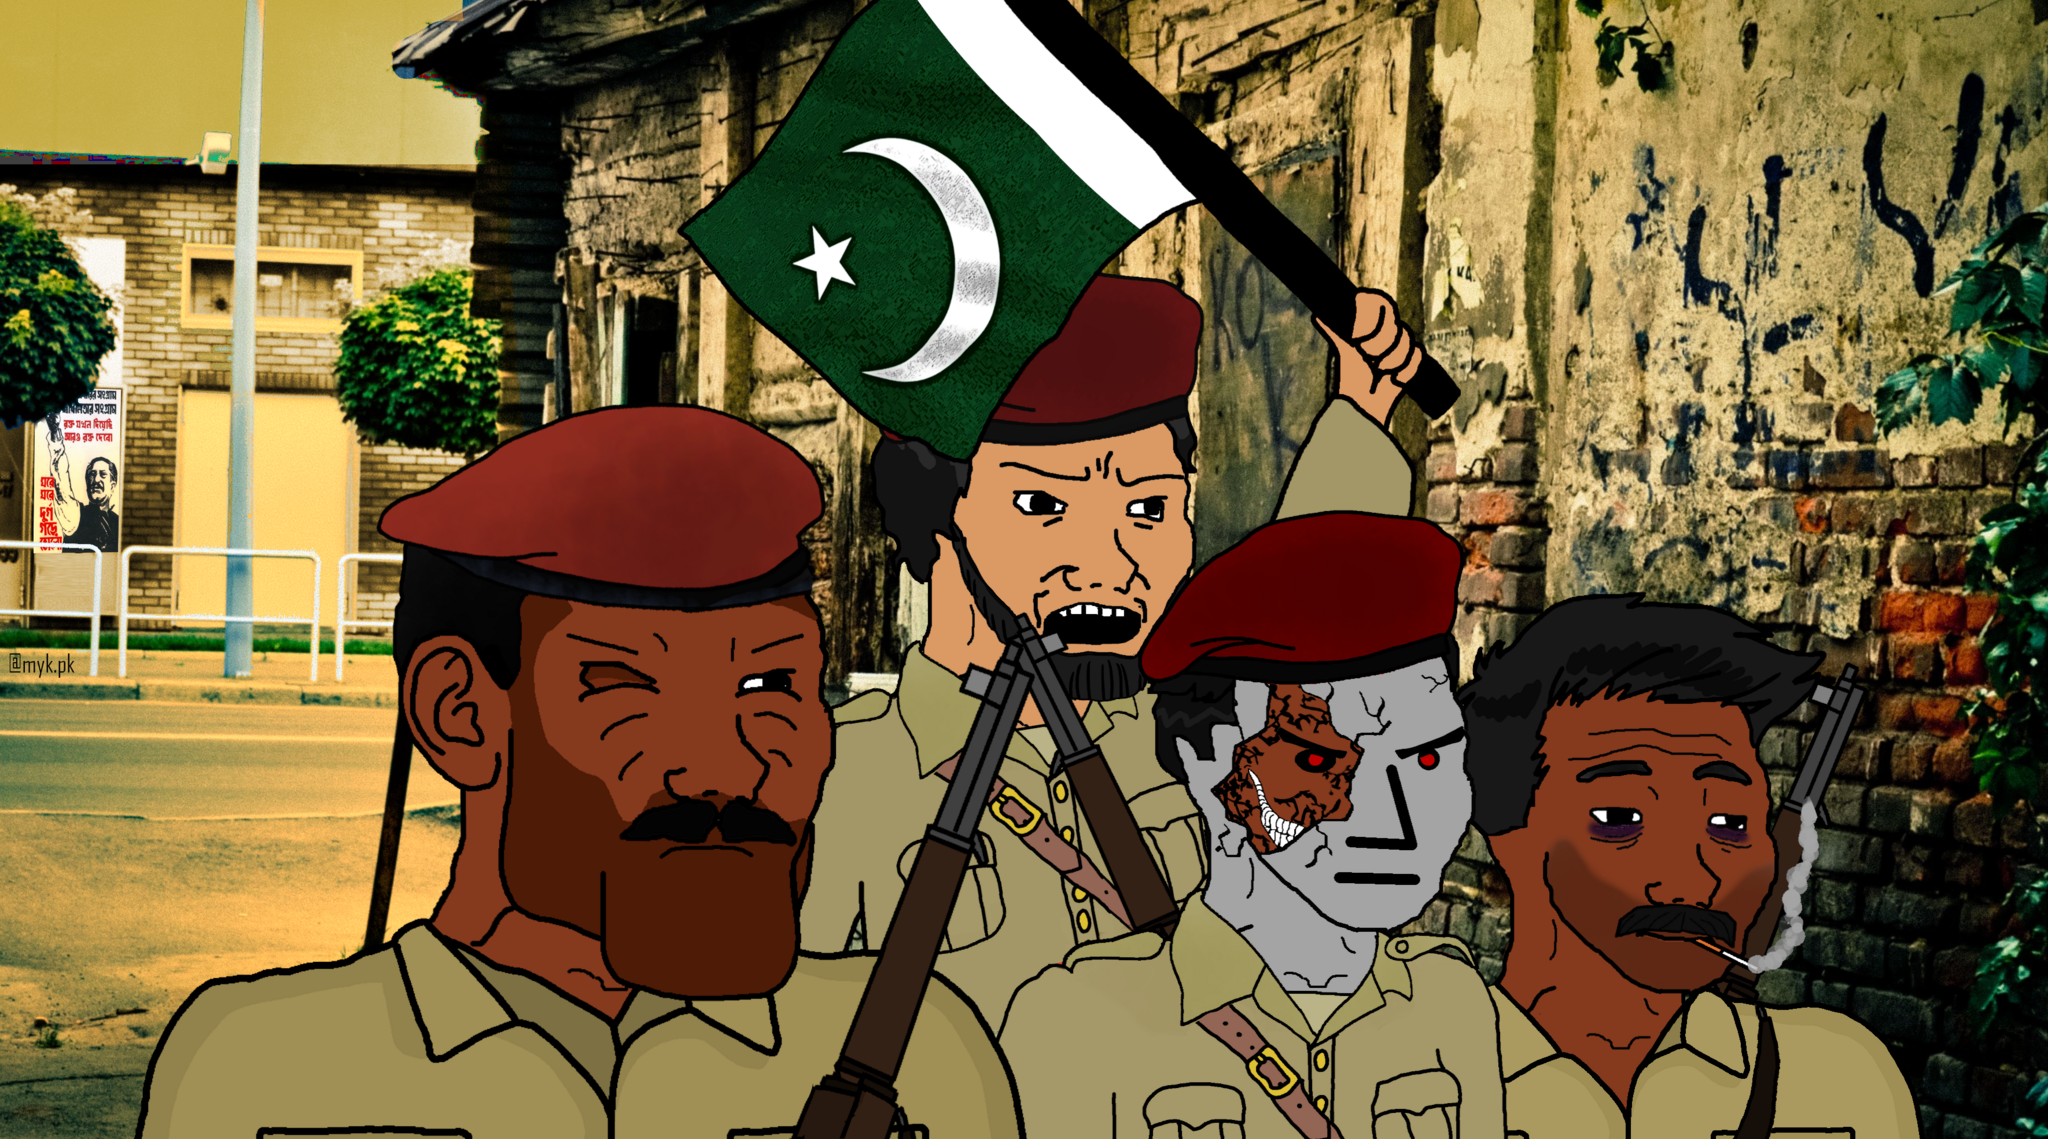
Label: 5_Wojak_with_Background